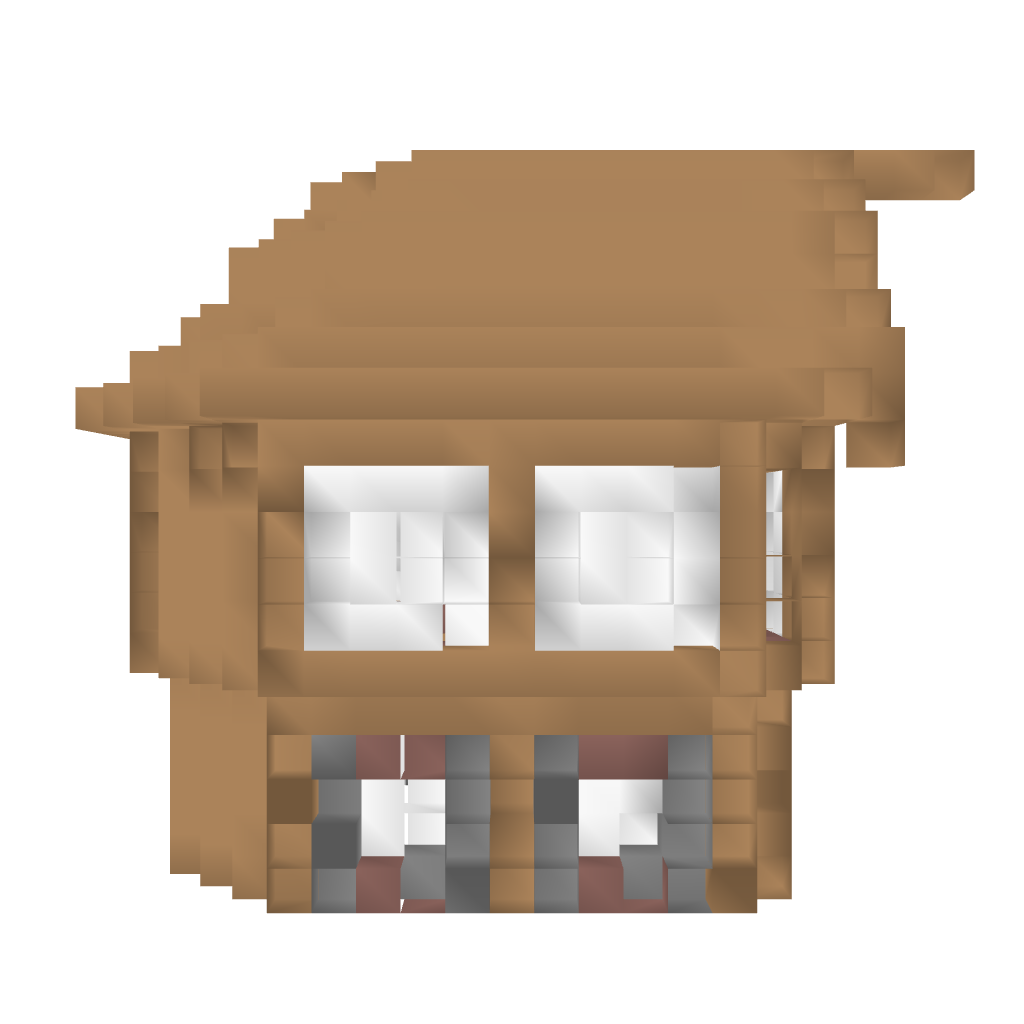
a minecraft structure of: House in the Middle Ages good quality